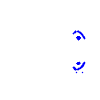
Particle: pion